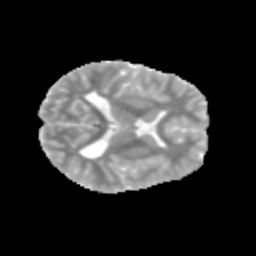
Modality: MD
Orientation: axial
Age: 10
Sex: male
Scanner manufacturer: siemens
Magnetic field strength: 3 T
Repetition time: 3.8 s
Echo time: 0.07 s